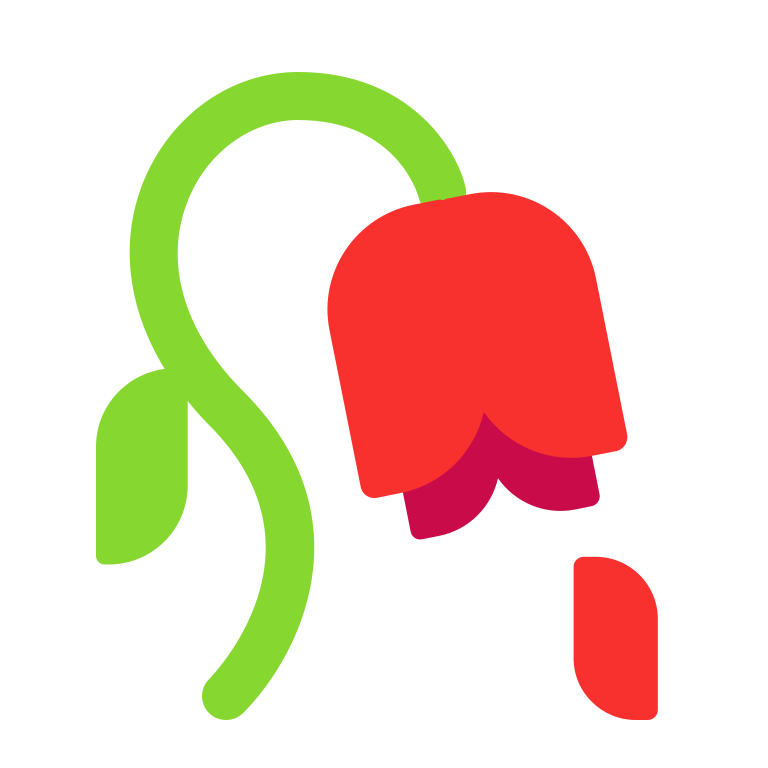
wilted flower flat